Question: I have two questions related to CUDA 4.0 Peer access:
1. Is there any way I could copy data like from GPU#0 ---> GPU#1 ---> GPU#2 ---> GPU#3. Presently in my code it works fine when I use just two GPUs at a time, but fails when I check peer access on a third GPU using cudaDeviceCanAccessPeer. So, the following works - cudaDeviceCanAccessPeer(&flag_01, dev0, dev1), but when I have two such statements: cudaDeviceCanAccessPeer(&flag_01, dev0, dev1) and cudaDeviceCanAccessPeer(&flag_12, dev1, dev2), the later fails (0 is returned to the flag_12 variable).
2. Would it work only for GPUs connected via a common PCIe OR is Peer copy dependent upon the underlying PCIe interconnection? I do not understand PCIe, but upon doing nvidia-smi I see that the PCIe buses of the GPUs are 2, 3, 83 and 84.
The testbed is a dual socket 6 core Intel Westmere, with 4 GPUs - Nvidia Tesla C2050.
EDIT:
Bandwidthtest between HtoD and DtoH, and SimpleP2P results between two GPUs (DtoD):

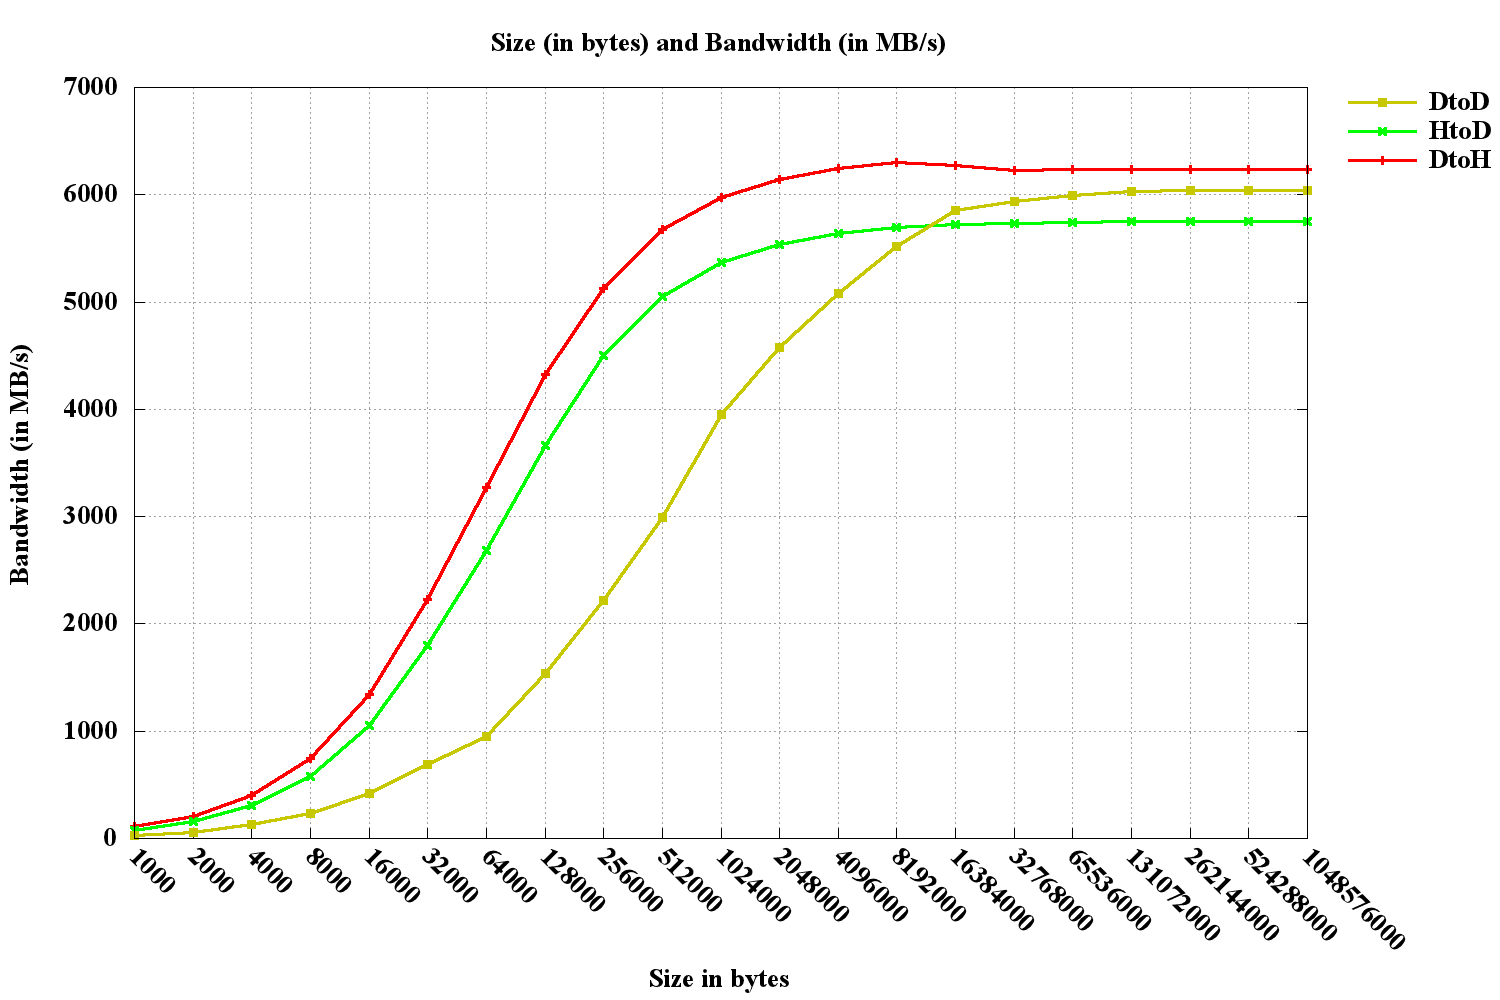
Answer: I suspect this is the problem. From an upcoming NVIDIA document:
NVIDIA GPUs are designed to take full advantage of the PCI-e Gen2 standard, including the Peer-to-Peer communication, but the IOH chipset does not support the full PCI-e Gen2 specification for P2P communication with other IOH chipsets
The cudaPeerEnable() API call will return an error code if the application tries to establish a P2P relationship between two GPUs that would require P2P communication over QPI. The cudaMemcopy() function for P2P Direct Transfers automatically falls back to using a Device-to-Host-to-Device path, but there is no automatic fallback for P2P Direct Access (P2P load/store instructions in device code).
One known example system is the HP Z800 workstation with dual IOH chipsets which can run the simpleP2P example, but bandwidth is very low (100s of MB/s instead of several GB/s) because of the fallback path.
NVIDIA is investigating whether GPU P2P across QPI can be supported by adding functionality to future GPU architectures.
Reference: Intel®️ 5520 Chipset and Intel®️ 5500 Chipset Datasheet, Table 7-4: Inbound Memory Address Decoding:
"The IOH does not support non-contiguous byte enables from PCI Express for remote peer-to-peer MMIO transactions. This is an additional restriction over the PCI Express standard requirements to prevent incompatibility with Intel QuickPath Interconnect". -- <URL>
In general we advise building multi-GPU workstations and clusters that have all PCI-express slots intended for GPUs connected to a single IOH.